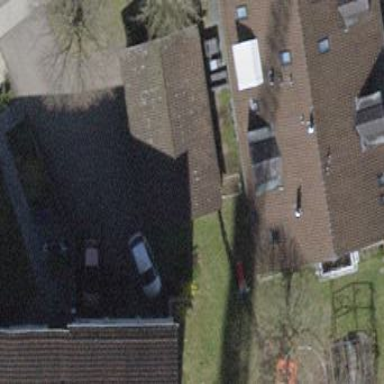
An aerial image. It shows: Gabled building with roof made of roof tiles.